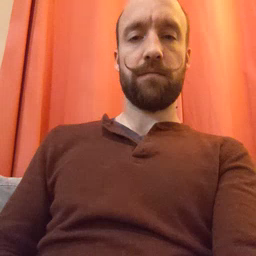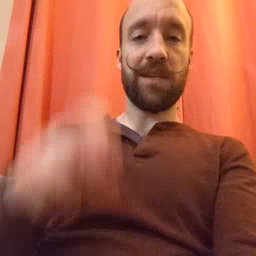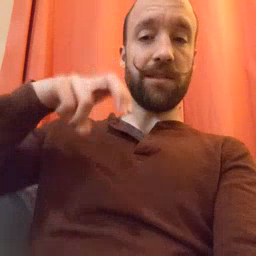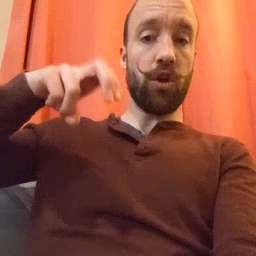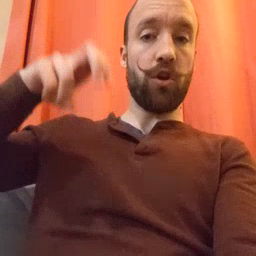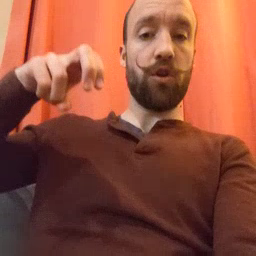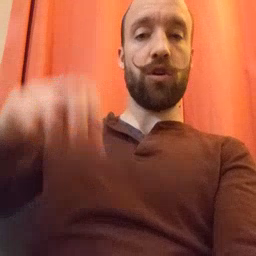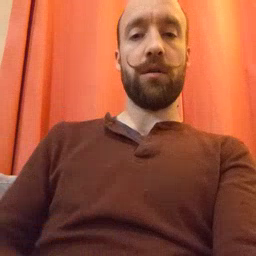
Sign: chair